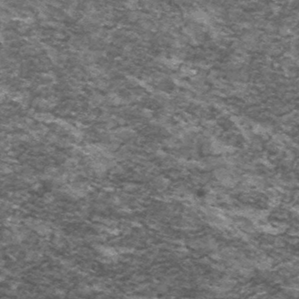
Label: frost